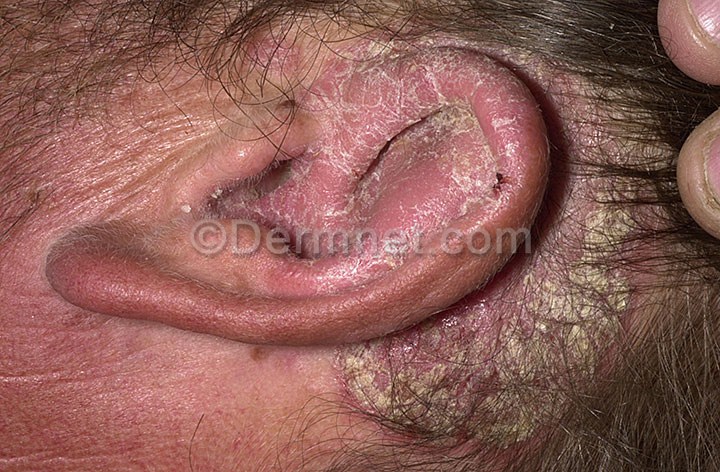
Disease: Psoriasis pictures Lichen Planus and related diseases